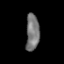
Tissue: prostate
Cell type: Myeloid cells
Senescence score: 0.8354
Nuclear area (px): 478
Mean DAPI intensity: 118.55